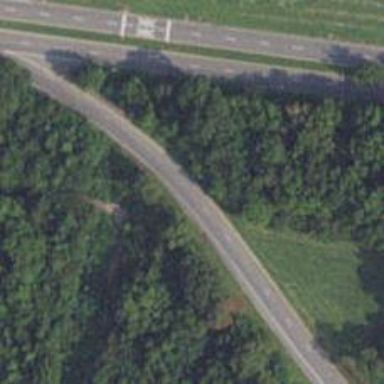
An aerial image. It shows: Motorway link.